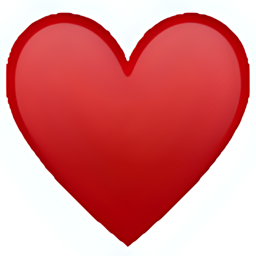
Name: black heart suit
Emoji: ♥
Group: Activities
Sub-group: game